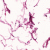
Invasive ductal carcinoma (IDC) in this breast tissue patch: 0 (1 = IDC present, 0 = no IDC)